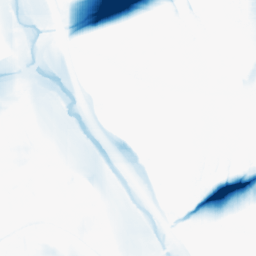
Category: morphological
Decomposition family: morphological_square
Decomposition parameters: operation: closing
size: 50
Upsampling method: sinc_hamming
Upsampling parameters: scale: 8
kernel_size: 16
Upsampling scale: 8